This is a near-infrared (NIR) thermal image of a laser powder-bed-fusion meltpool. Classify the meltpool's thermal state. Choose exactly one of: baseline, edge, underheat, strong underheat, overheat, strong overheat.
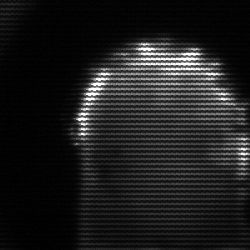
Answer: baseline